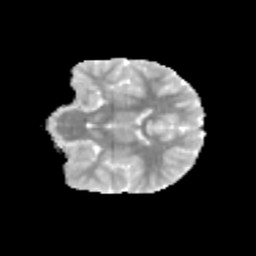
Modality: MD
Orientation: coronal
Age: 11
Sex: male
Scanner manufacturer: siemens
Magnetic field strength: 3 T
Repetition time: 3.8 s
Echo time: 0.07 s